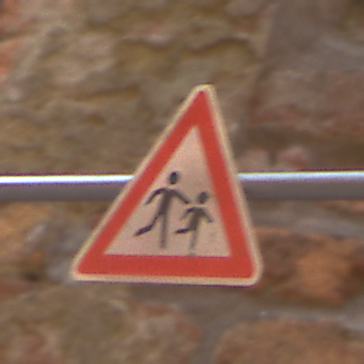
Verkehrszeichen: KinderLinks
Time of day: MorningAfternoon
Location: Outdoor (Urban)
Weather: Clear
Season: NotSpecified
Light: Natural